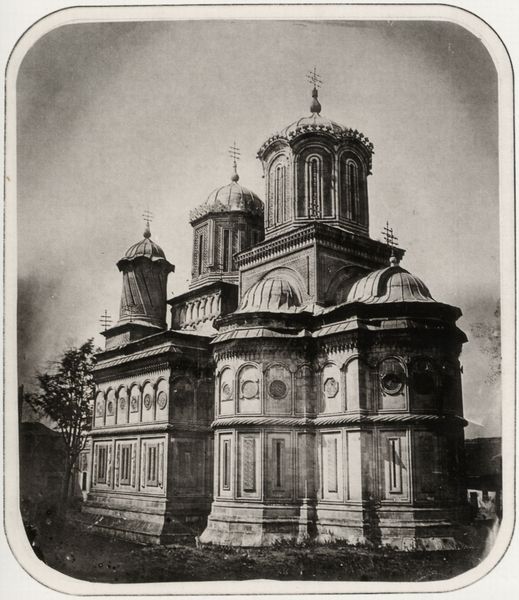
Titel: Südostansicht der Bischofskirche in Curtea de Arges
Künstler: Carol Szathmari
Standort: Köln
Institution: Agfa Photo-Historama
Schlagwörter: baum, blätter, dunkel, himmel, laub, schatten, weiß, wolken, bäume, fenster, grau, hintergrund, licht, schwarz, dach, gebäude, gras, rasen, wiese, architektur, rahmen, sockel, stein, erde, hügel, natur, busch, kirche, boden, pflanze, borte, turm, oktagon, fassade, russland, dächer, mauer, grafik, wise, monochrom, sepia, rundbogen, kuppel, ornamente, kordel, galerie, foto, fotografie, photographie, bögen, eingang, außen, kreuz, kuppeln, orientalisch, religion, tumr, türmchen, türme, palast, dom, schwarz weiss, stich, kreise, gedreht, kathedrale, photo, halbrund, fries, sims, gesims, kreuze, eiss, schwarzw, okuli, braum, rosette, seitenschiff, apsis, chor, kapelle, etagen, klassik, abgerundet, aufnahme, oktogon, sakralbau, grabmal, fesnter, basilika, antenne, russisch, photografie, kriche, romanisch, apsiden, vierung, bogenfenster, vierungsturm, konchen, blendwerk, gotteshaus, medaillons, dreikonchenchor, trikonchos, orthodox, doppelkreuz, rumänien, ortodox, mittelsims, agglomerativ, arges, chorf, koptisch, lt, hoto, christlich-orthodox, römisch-orthodox